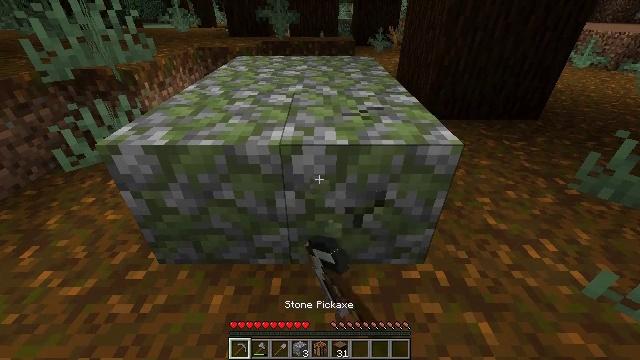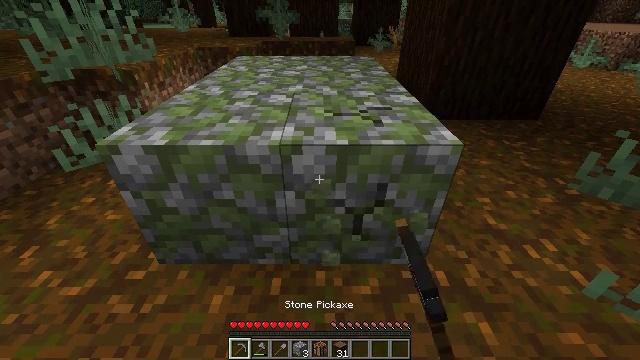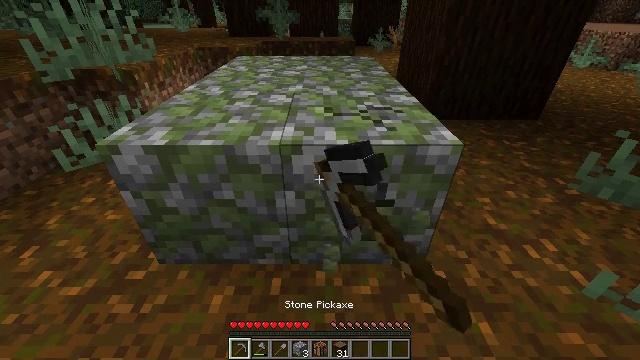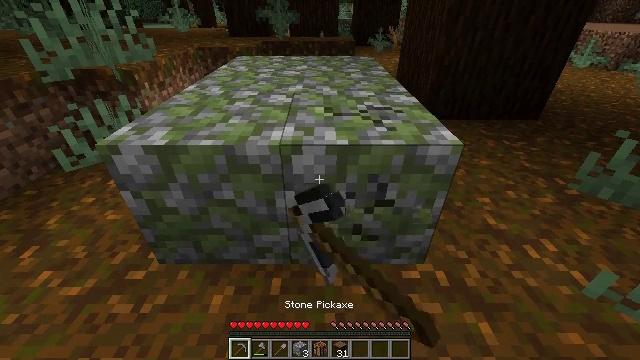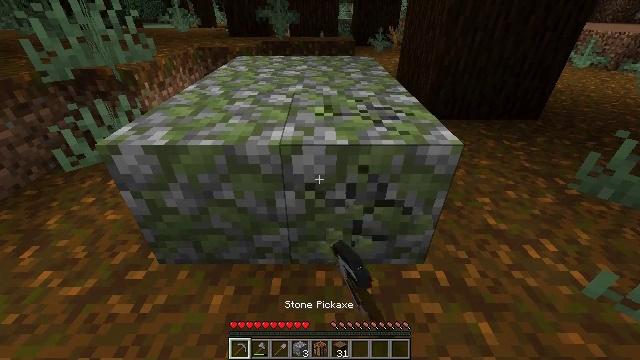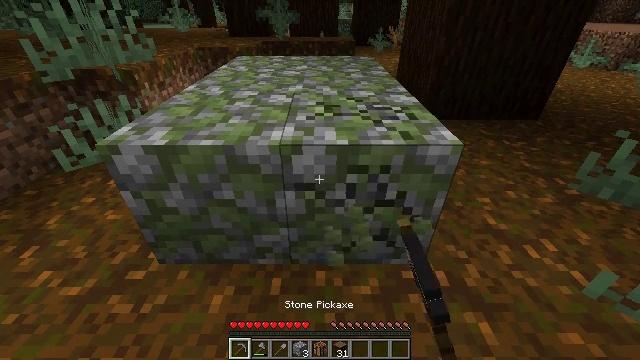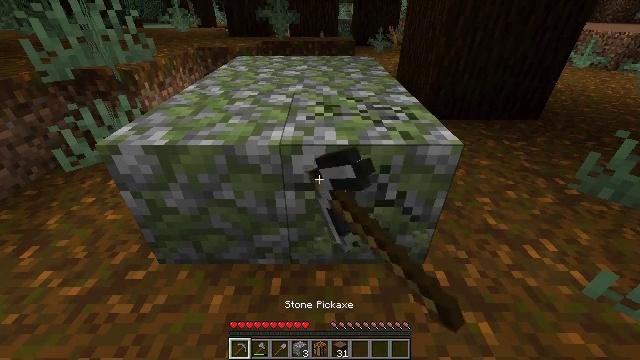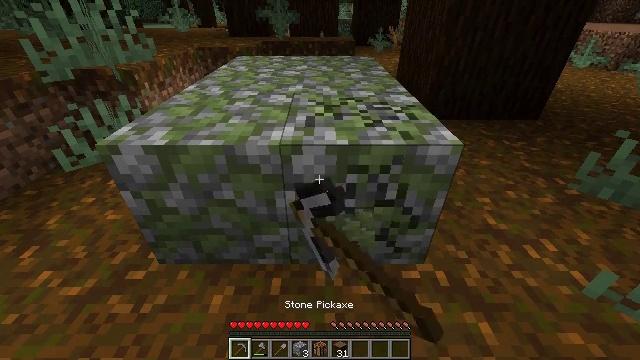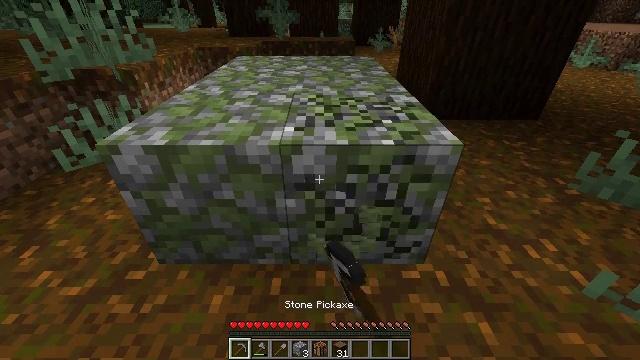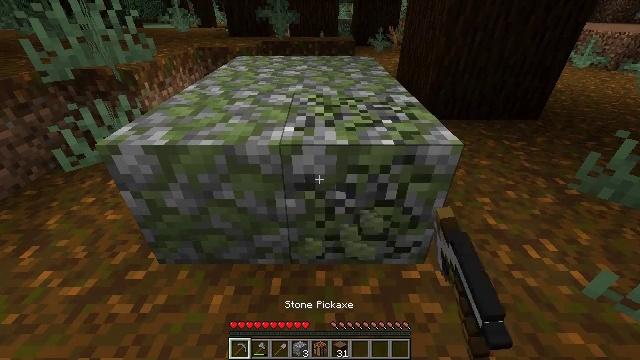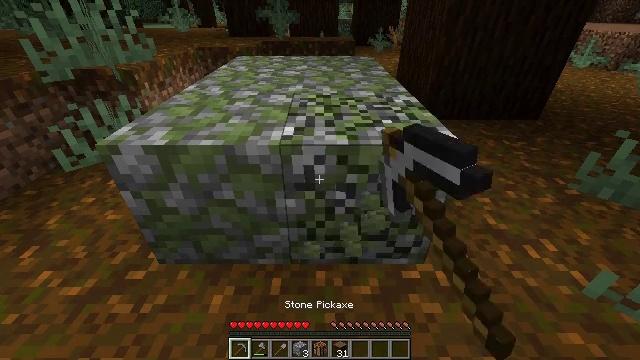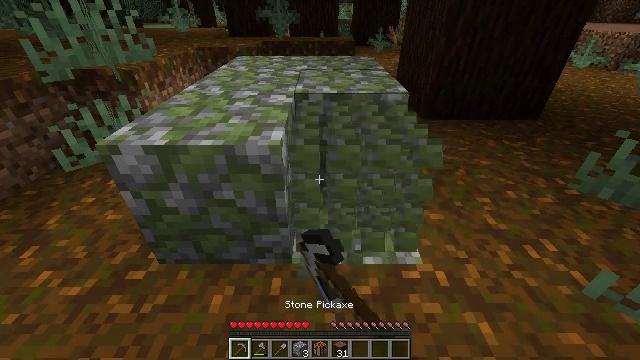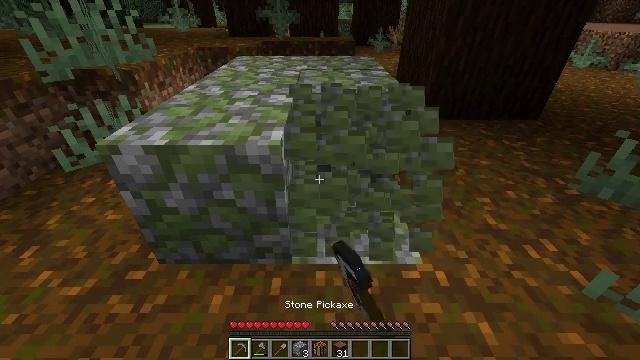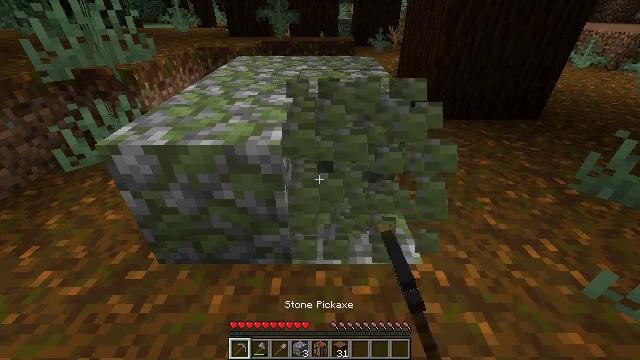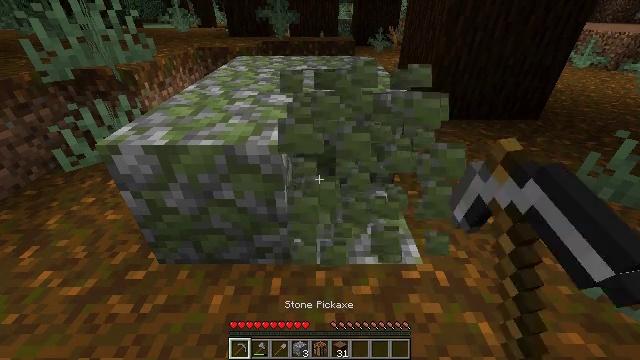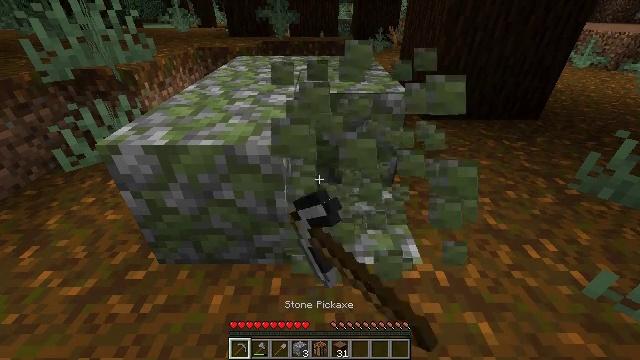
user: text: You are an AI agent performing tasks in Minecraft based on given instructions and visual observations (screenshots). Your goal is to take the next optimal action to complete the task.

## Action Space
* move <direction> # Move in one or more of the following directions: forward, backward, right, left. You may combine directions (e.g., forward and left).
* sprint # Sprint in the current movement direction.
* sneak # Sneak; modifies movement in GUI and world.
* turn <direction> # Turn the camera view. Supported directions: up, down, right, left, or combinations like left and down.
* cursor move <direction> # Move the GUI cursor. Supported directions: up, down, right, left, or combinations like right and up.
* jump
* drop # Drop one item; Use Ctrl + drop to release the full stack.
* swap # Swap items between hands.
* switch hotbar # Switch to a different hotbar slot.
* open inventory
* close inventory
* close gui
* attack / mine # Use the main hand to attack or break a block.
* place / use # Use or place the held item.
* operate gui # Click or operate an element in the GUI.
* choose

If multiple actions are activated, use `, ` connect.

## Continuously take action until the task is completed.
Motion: motion action
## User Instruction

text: Mine the mossy cobblestone underground.
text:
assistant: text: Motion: attack / mine
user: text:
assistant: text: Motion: attack / mine
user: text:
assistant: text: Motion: attack / mine
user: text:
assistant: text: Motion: attack / mine
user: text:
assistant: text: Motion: attack / mine
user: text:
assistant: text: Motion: attack / mine
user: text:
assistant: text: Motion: attack / mine
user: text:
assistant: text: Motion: attack / mine
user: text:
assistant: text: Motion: attack / mine
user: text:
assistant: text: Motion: attack / mine
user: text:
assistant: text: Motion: attack / mine
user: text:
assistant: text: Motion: attack / mine
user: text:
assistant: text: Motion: attack / mine
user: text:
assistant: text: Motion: attack / mine
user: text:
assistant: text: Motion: attack / mine
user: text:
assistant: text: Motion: attack / mine
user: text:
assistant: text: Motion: attack / mine
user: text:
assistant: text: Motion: attack / mine
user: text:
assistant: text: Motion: no_op
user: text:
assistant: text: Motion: no_op
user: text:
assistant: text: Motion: move forward
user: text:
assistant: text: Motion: move forward
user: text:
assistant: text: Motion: move forward
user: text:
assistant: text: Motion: move forward
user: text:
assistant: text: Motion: move forward
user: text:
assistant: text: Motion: move forward
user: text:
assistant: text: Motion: move forward
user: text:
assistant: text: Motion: move forward
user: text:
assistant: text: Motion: move forward
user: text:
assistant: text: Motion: no_op